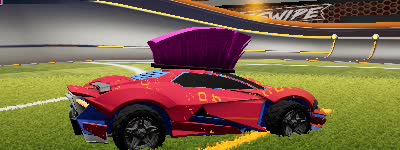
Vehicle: werewolf